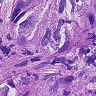
Metastatic tissue present: yes